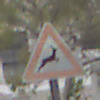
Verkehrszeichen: WildwechselLinks
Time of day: Midday
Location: Outdoor (Urban)
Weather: Overcast
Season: NotSpecified
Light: Natural